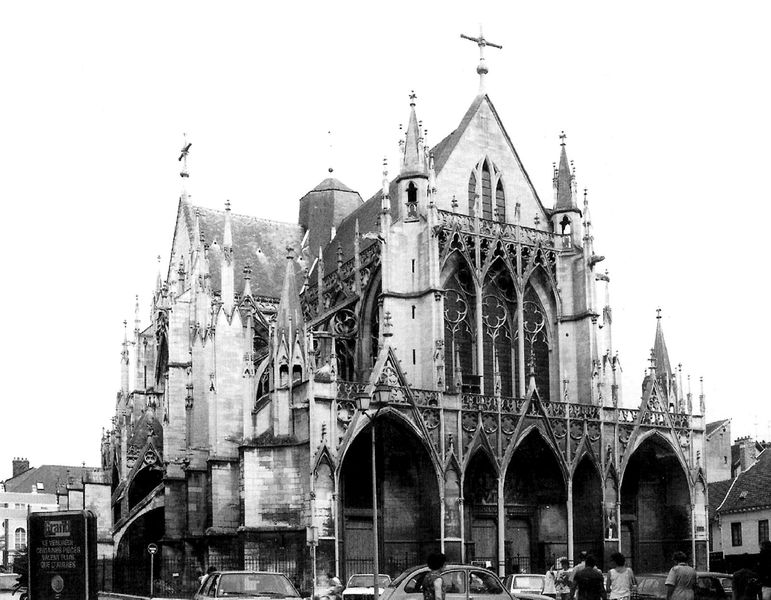
Titel: Kathedrale St. Urbain in Troyes
Standort: Troyes (EU - F)
Schlagwörter: himmel, mann, schatten, weiß, menschen, stadt, fenster, frankreich, frau, lampe, schwarz, straße, haus, zaun, architektur, häuser, kirche, gotik, balkon, ente, giebel, werbung, auto, hoch, zinnen, foto, fotografie, photographie, eingang, schild, außen, kreuz, türme, dom, schwarzweiß, wei0, kathedrale, portal, chwarz, querhaus, belebt, gothik, fotographie, streben, autos, masswerk, vierung, touristen, fiale, verziehrungen, cv